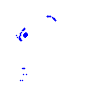
Particle: electron